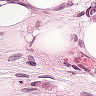
Metastatic tissue present: yes